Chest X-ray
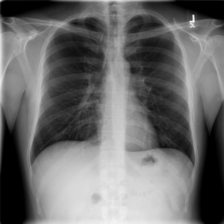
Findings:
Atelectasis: negative
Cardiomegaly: negative
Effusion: negative
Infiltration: negative
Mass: negative
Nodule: negative
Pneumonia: negative
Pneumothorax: negative
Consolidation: negative
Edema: negative
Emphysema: negative
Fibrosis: negative
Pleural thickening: negative
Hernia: negative